Aerial crown-view tile of a tropical tree (Barro Colorado Island, Panama), acquired 20241216:
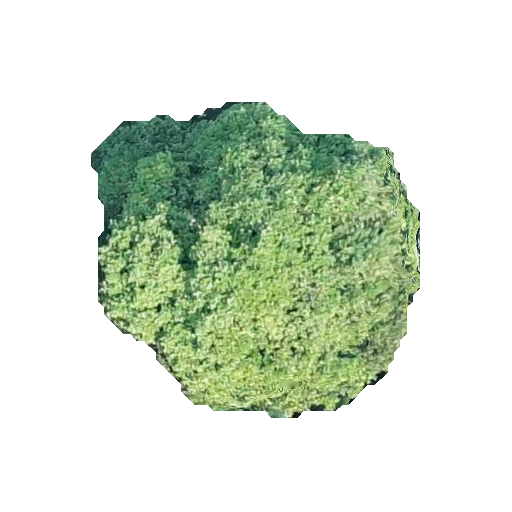
Species: Prioria copaifera
GBIF accepted scientific name: Prioria copaifera
Crown area: 116.219 m²